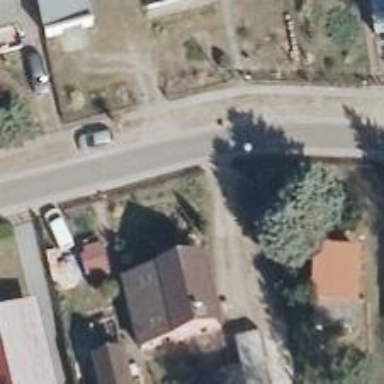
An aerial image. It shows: Residential road with asphalt surface.